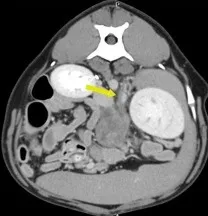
(B) Pre-operative contrast enhanced computed tomography axial image of the expected location of the left adrenal gland (arrow). The arrow points to the left phrenicoabdominal vein. The mass extends ventrally.
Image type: radiology (ct)